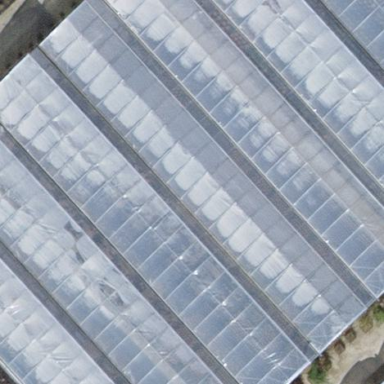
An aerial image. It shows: Greenhouse.